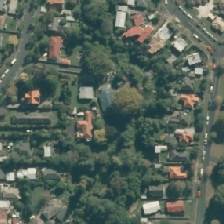
Land cover: urban_parkland